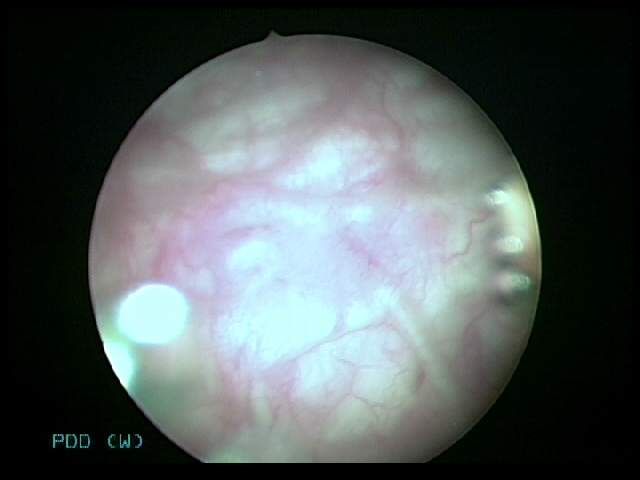
Modality: BLC
Class: Non-malignant
Subclass: SquamousMetaplasia
Lesion: L1
Morphology: Non-papillary
Bladder cancer association: No